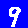
Digit: 9